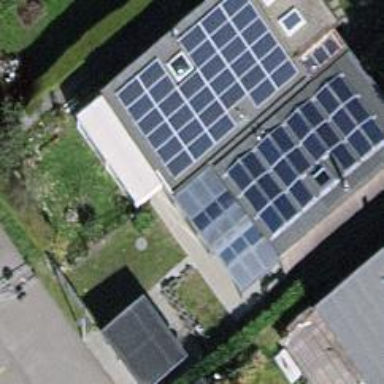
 consisting of solar photovoltaic panels."